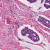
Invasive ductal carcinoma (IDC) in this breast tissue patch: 1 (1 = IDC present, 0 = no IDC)